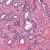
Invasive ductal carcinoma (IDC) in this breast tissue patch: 1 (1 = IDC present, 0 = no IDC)